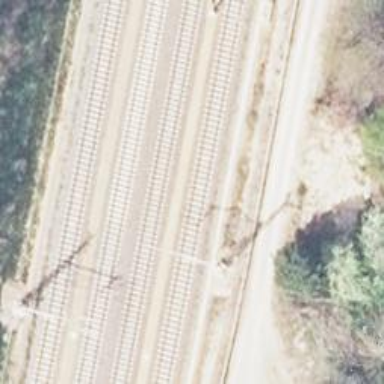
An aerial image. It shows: Railway milestone with catenary mast.